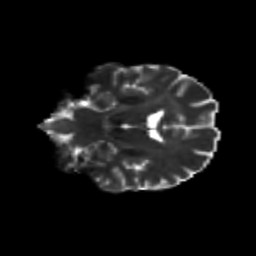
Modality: T2w
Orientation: coronal
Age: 45
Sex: female
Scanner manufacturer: siemens
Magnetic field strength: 3 T
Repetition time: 8.6 s
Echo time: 0.095 s